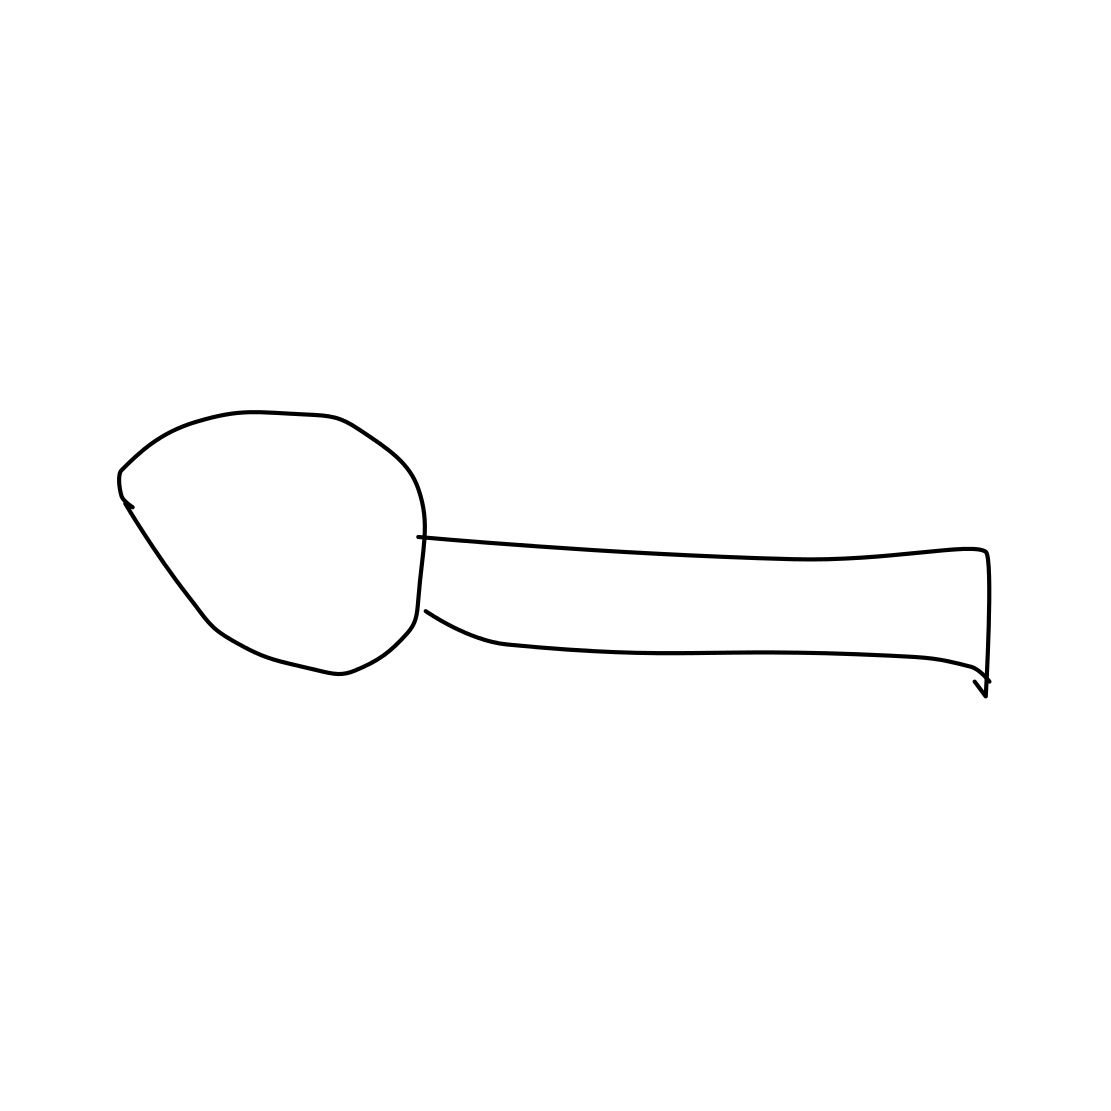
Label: spoon